【题型】解答题　【知识点】平面几何　【难度】medium
(2025·上海·二模) 已知在$\triangle ABC$中，$\angle ABC=90^\circ$，$BD$是边$AC$上的中线．以点$B$为圆心，$BD$为半径的圆交线段$CD$于点$E$（点$E$不与点$C$、点$D$不重合）．

\noindent
(1)如图1，如果$\odot B$与边$BC$交于点$F$，$\overset{\frown}{FE}=\overset{\frown}{DE}$，求$\angle DBE$的度数；

\noindent
(2)如图2，当$AE=5EC$时，求$\angle C$的正切值；

\noindent
(3)如图3，以点$E$为圆心，$BC$为半径的$\odot E$与$\odot B$相交，其中一个交点$P$在边$AB$上．如果$BD=1$，求$AE$的长．

\vspace{1em}
\noindent
【解答】
【详解】\\
(1) 解：如图：

\noindent
$\because \overset{\frown}{FE}=\overset{\frown}{DE}$，\\
$\therefore \angle 1=\angle 2$，\\
设$\angle 1=\angle 2=\alpha$，\\
$\because \angle ABC=90^\circ$，$BD$是边$AC$上的中线，\\
$\therefore DB=DC=DA$，\\
$\therefore \angle C=\angle DBC=2\alpha$，\\
$\therefore \angle 3=\angle C+\angle 1=3\alpha$，\\
$\because BD=BE$，\\
$\therefore \angle 3=\angle 4=3\alpha$，\\
$\because$ 在$\triangle BDE$中，$\angle 2+\angle 3+\angle 4=180^\circ$，\\
$\therefore 3\alpha+3\alpha+\alpha=180^\circ$，\\
解得：$\alpha=\dfrac{180^\circ}{7}$，即$\angle DBE=\dfrac{180^\circ}{7}$；

\vspace{1em}
\noindent
(2) 解：过点$B$作$BK \perp AC$于点$K$，

\noindent
$\because BK$过圆心，\\
$\therefore DK=EK$，\\
$\because AE=5EC$，\\
设$EC=m$，则$AE=5m$，\\
$\therefore AC=6m$，\\
$\therefore DB=DC=DA=3m$，\\
$\therefore DE=AC-CE-AD=2m$，\\
$\therefore DK=EK=m$，\\
$\therefore BK=\sqrt{BD^2-DK^2}=2\sqrt{2}m$，\\
$\therefore \tan C=\dfrac{BK}{CK}=\dfrac{2\sqrt{2}m}{2m}=\sqrt{2}$；

\vspace{1em}
\noindent
(3) 解：连接$PE$，

\noindent
由上知$DB=DC=DA$，\\
$\because BE=BD=BP=1$，\\
$\therefore BE=BD=BP=CD=AD=1$，\\
由题意得：$BC=EP$，\\
$\therefore \triangle DBC \cong \triangle DPE$（SSS），\\
$\therefore \angle CDB = \angle EBP$，\\
$\because \angle DEB = \angle BEA$，\\
$\therefore \triangle DEB \backsim \triangle BEA$，\\
$\therefore \dfrac{BE}{AE}=\dfrac{ED}{BE}$，\\
设$AE=x$，则$DE=AE-AD=x-1$，\\
$\therefore \dfrac{1}{x}=\dfrac{x-1}{1}$，\\
整理得：$x^2-x-1=0$，\\
解得：$x=\dfrac{1+\sqrt{5}}{2}$ 或 $x=\dfrac{1-\sqrt{5}}{2}$（舍），\\
$\therefore AE=\dfrac{1+\sqrt{5}}{2}$．
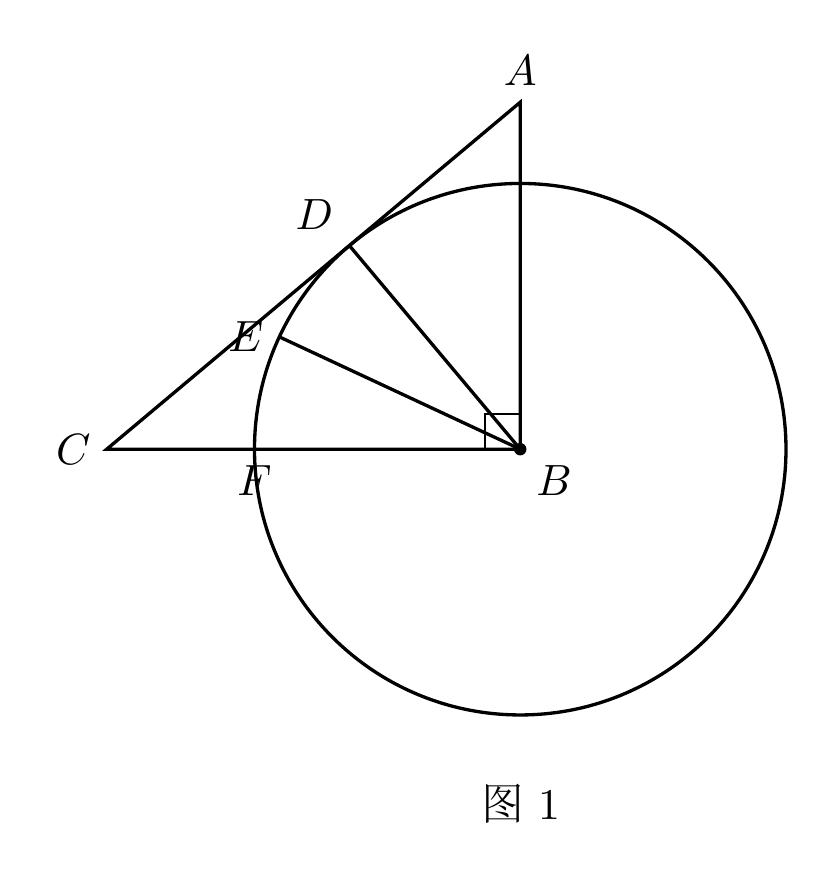
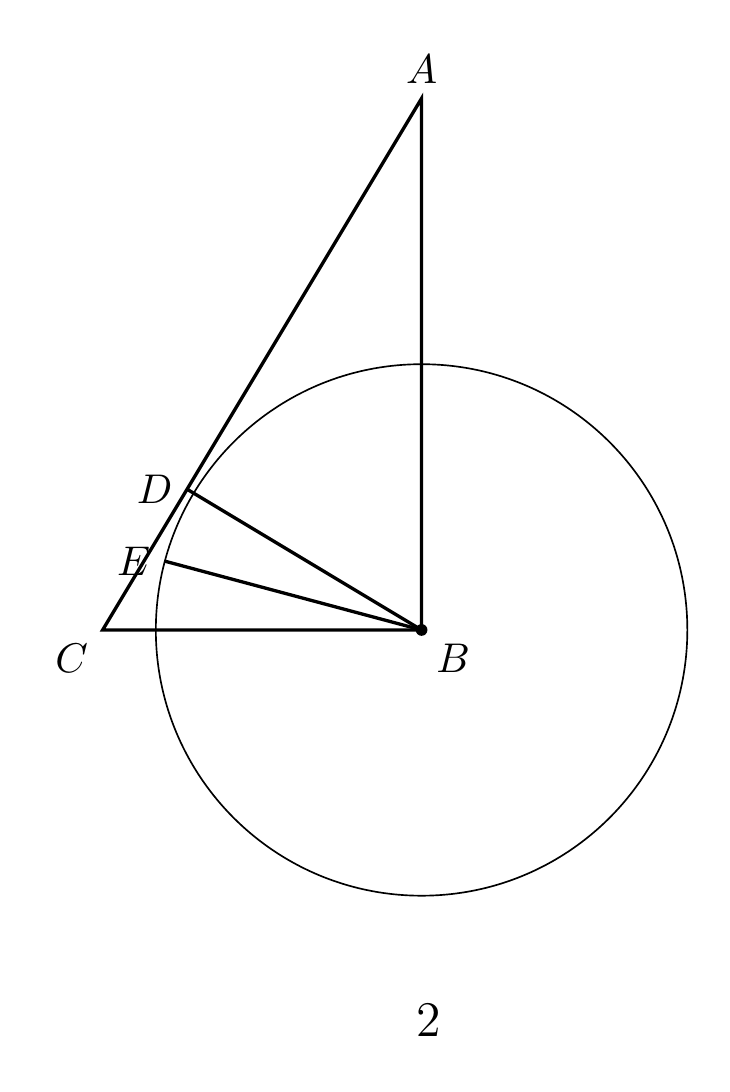
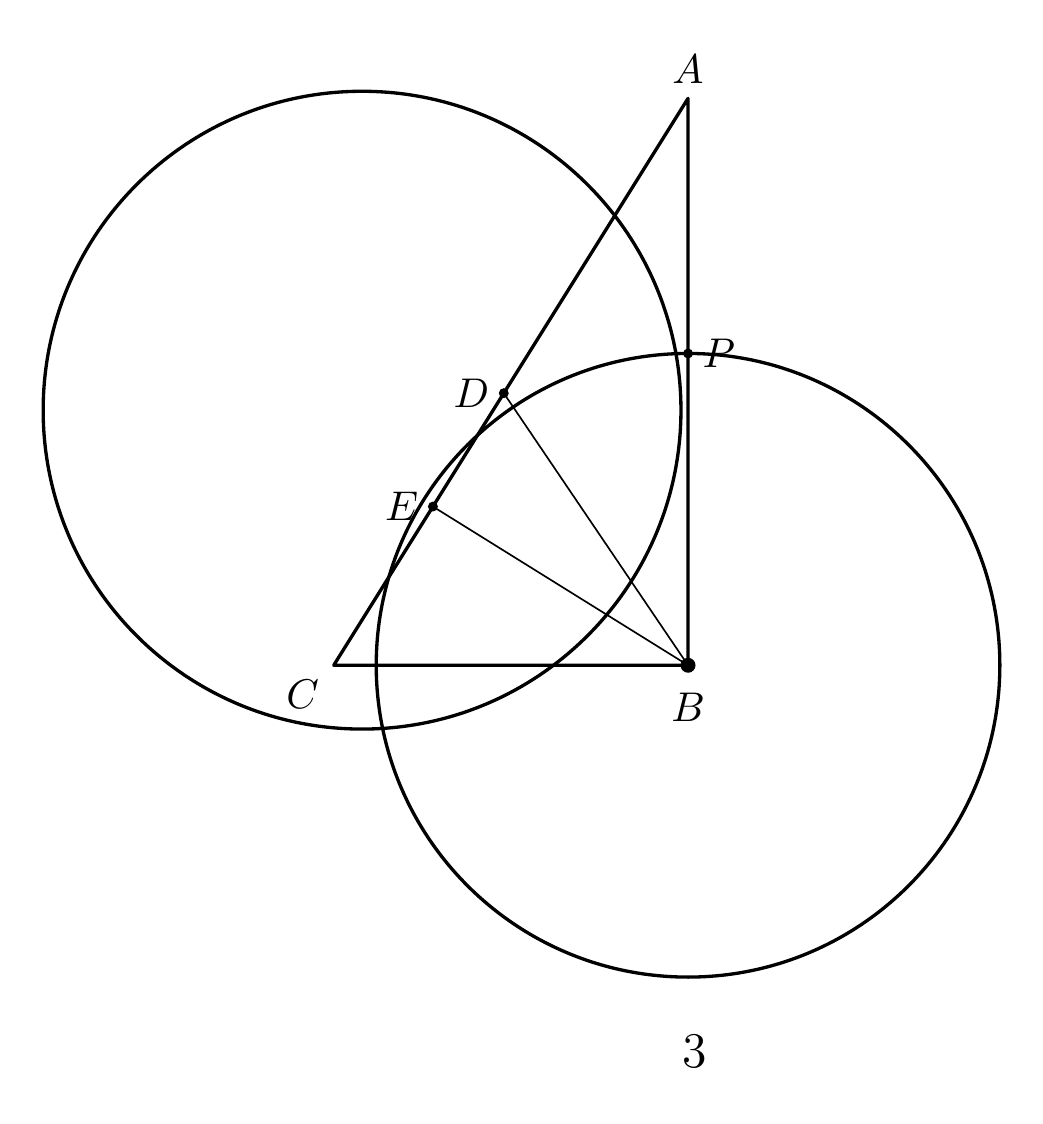